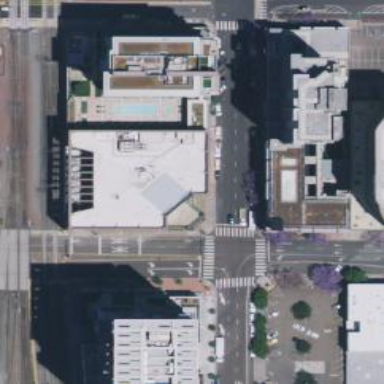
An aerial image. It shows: Office building.